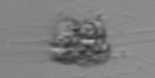
Label: Leptocylindrus_mediterraneus